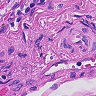
Metastatic tissue present: no